【题型】选择题　【知识点】平面几何　【难度】easy
如图, 已知 $AD // BC$, 下列说法中正确的是( )

A. $\angle B = \angle D$

B. $\angle BAC = \angle ACD$

C. $\angle B + \angle BCD = 180^\circ$

D. $\angle DAC = \angle ACB$
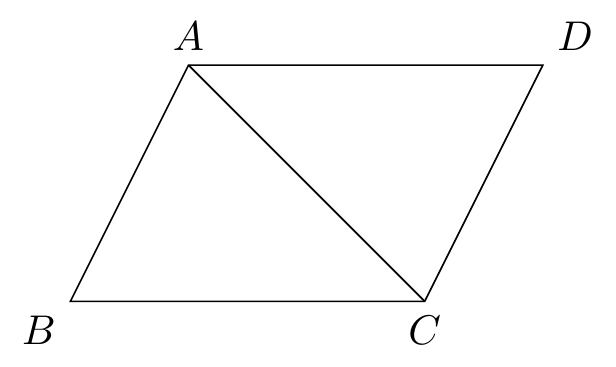
【解答】
解：A. 由 $AD // BC$ 得不到 $\angle B = \angle D$, 故 \ding{172} 项不符合题意；

B. 由 $AD // BC$ 得不到 $\angle BAC = \angle ACD$, 故 \ding{173} 项不符合题意；

C. 由 $AD // BC$ 得不到 $\angle B + \angle BCD = 180^\circ$, 故 C. 项不符合题意；

D. 由 $AD // BC$ 可得到 $\angle DAC = \angle ACB$, 故 \ding{175} 项符合题意。

故选 D.